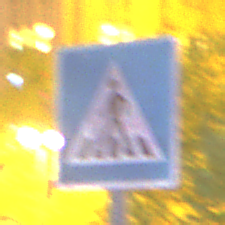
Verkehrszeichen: FussgaengerueberwegRechts
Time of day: Night
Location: Outdoor (Urban)
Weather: PartlyCloudy
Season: NotSpecified
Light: Natural